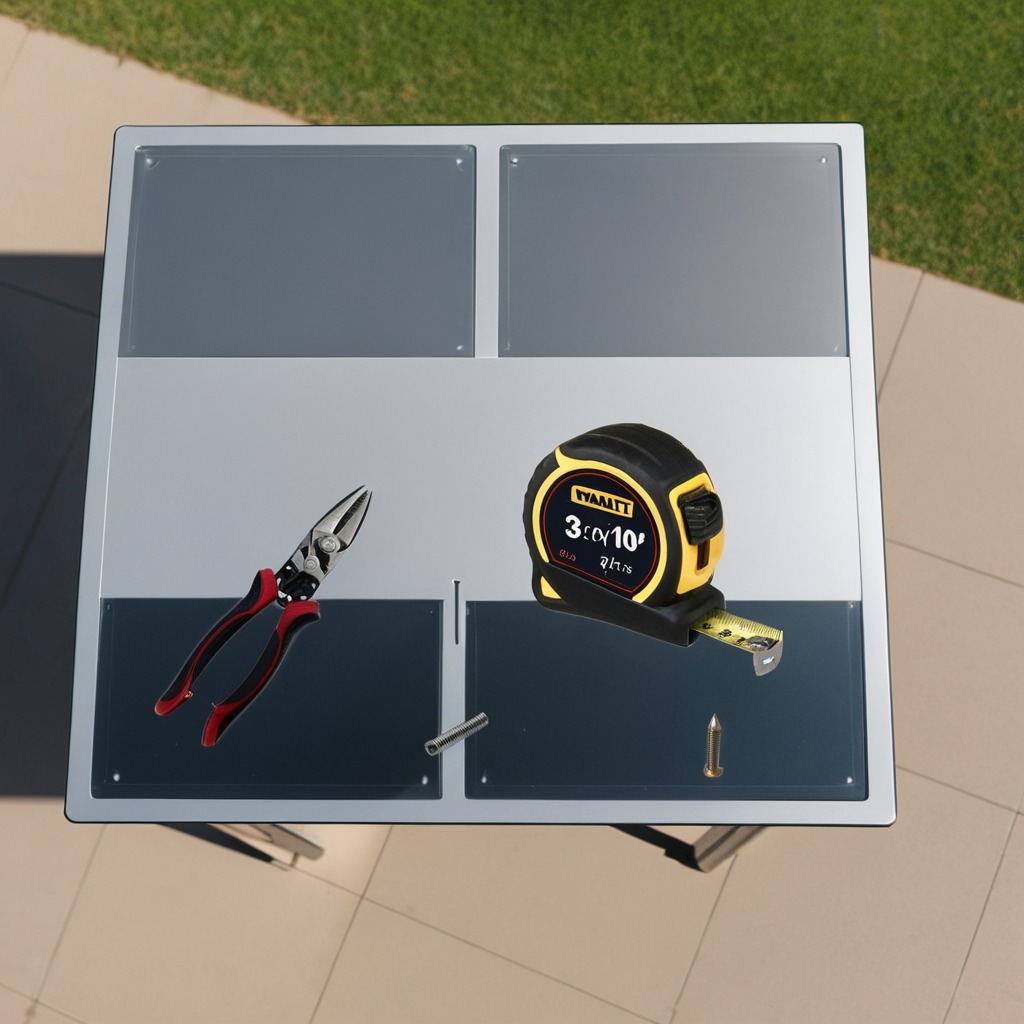
A measuring tape, a metal machine screw, an iron nail, pliers, and a coiled metal spring are lying on the utility table.